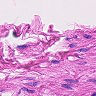
Metastatic tissue present: no